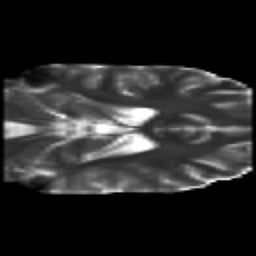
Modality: T2w
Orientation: coronal
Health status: healthy
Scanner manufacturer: siemens
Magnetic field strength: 3 T
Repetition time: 10 s
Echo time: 0.092 s